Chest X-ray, AP view. Patient: 56 years old, sex F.
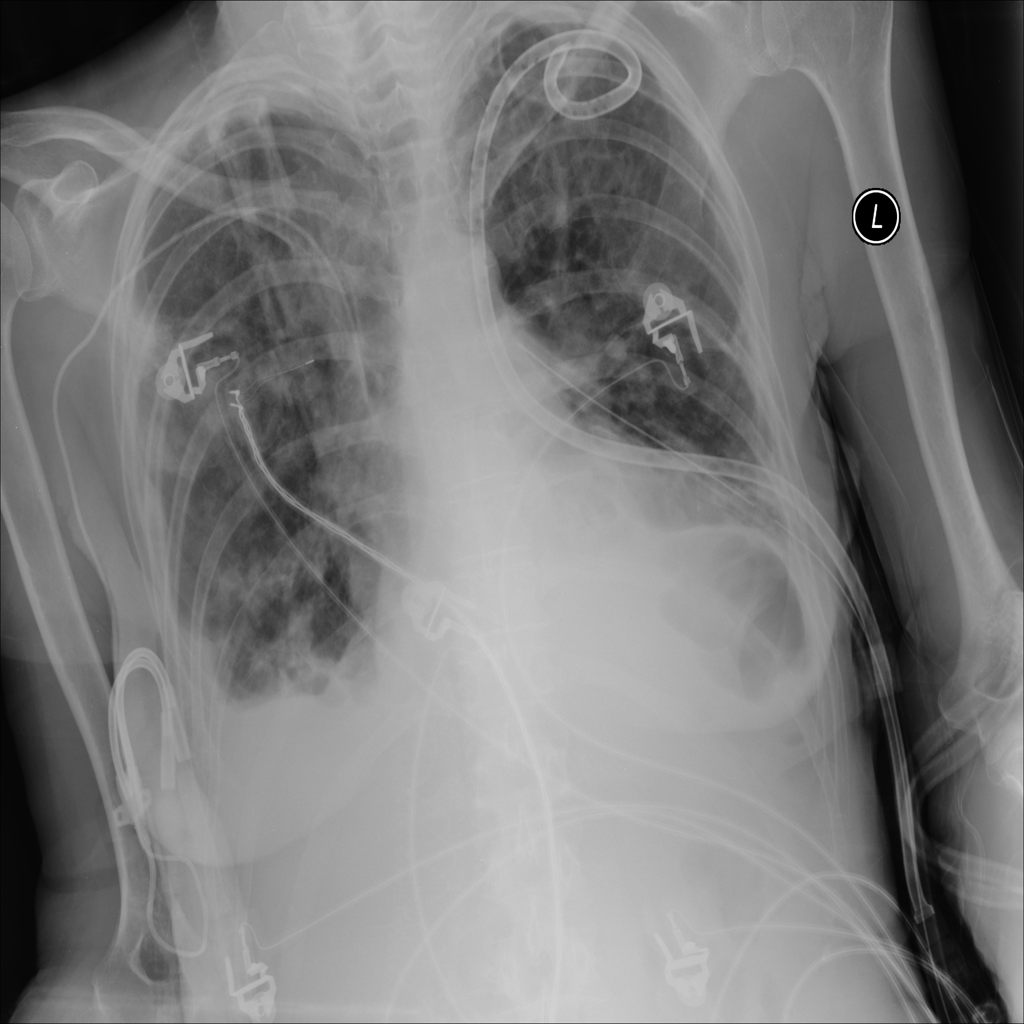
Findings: Pleural_Thickening